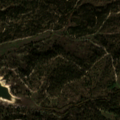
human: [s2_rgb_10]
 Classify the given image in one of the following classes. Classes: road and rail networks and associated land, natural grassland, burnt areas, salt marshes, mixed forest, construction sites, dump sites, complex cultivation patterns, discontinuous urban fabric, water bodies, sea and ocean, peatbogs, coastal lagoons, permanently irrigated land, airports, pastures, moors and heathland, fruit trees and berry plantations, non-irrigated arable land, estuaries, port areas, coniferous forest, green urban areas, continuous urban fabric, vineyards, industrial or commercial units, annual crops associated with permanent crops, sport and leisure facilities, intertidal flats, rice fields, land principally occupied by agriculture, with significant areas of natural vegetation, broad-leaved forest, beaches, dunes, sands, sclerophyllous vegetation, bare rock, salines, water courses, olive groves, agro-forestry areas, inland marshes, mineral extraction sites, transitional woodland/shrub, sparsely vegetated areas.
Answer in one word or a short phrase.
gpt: rice fields, agro-forestry areas, broad-leaved forest, transitional woodland/shrub